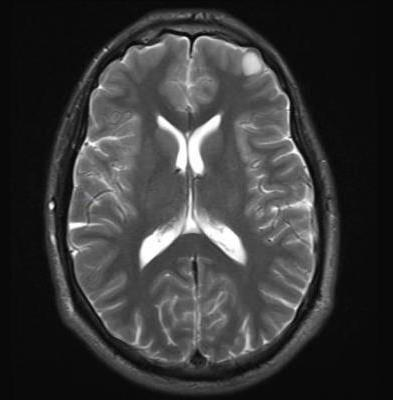
Label: notumor